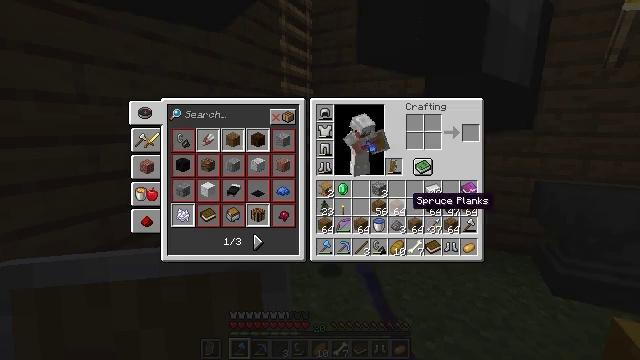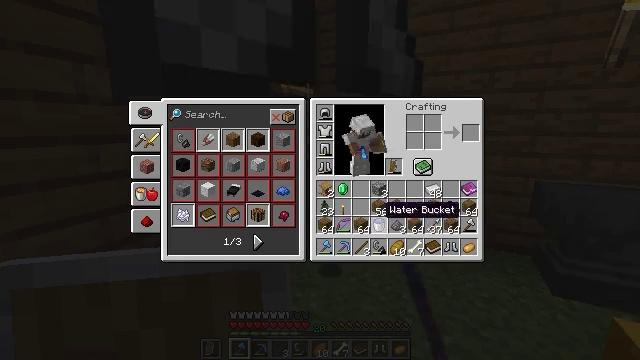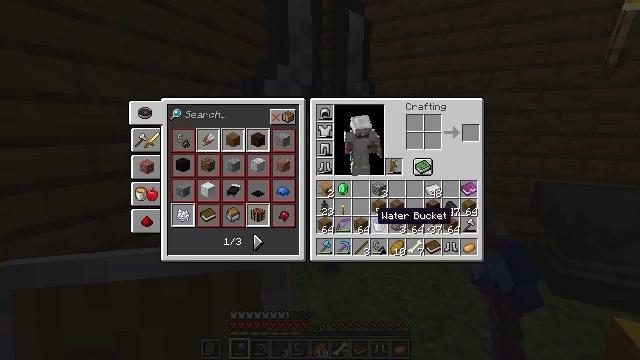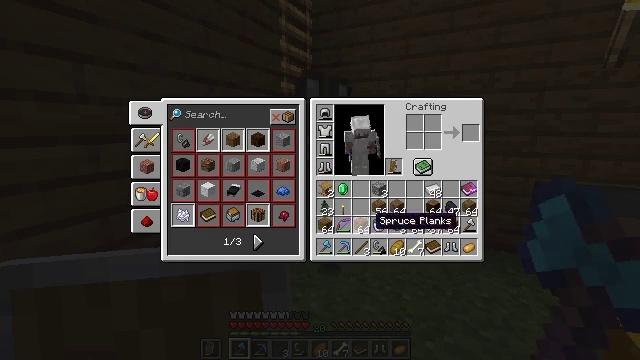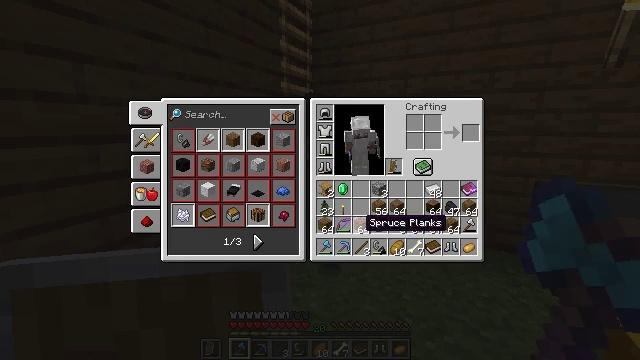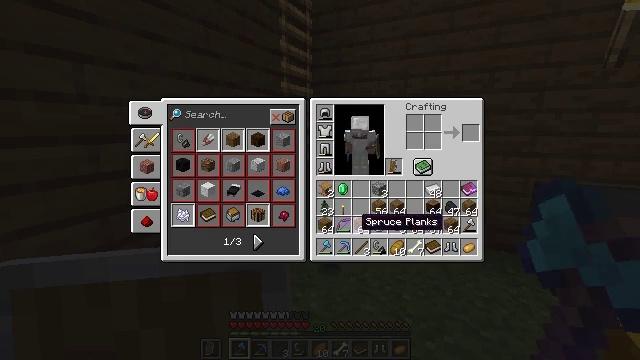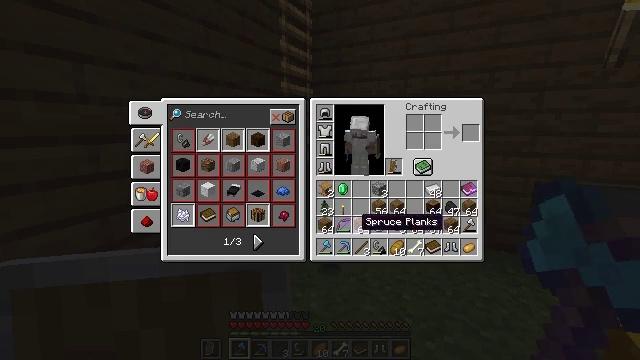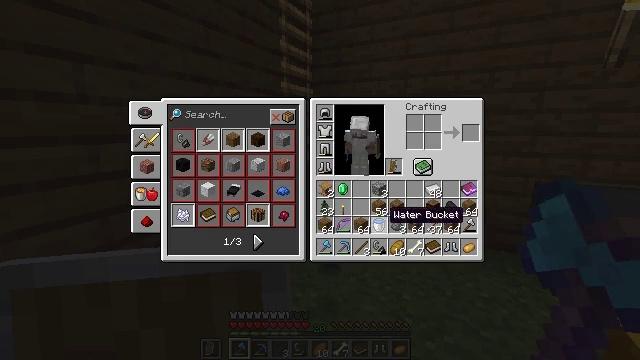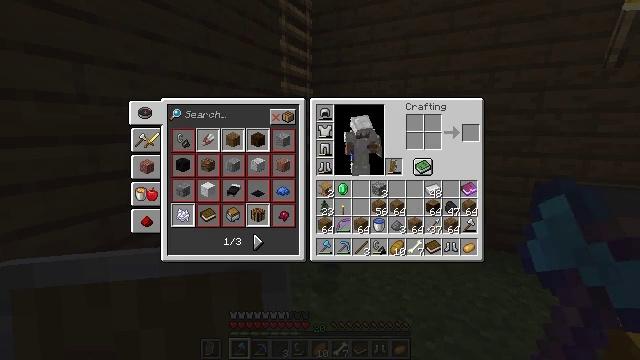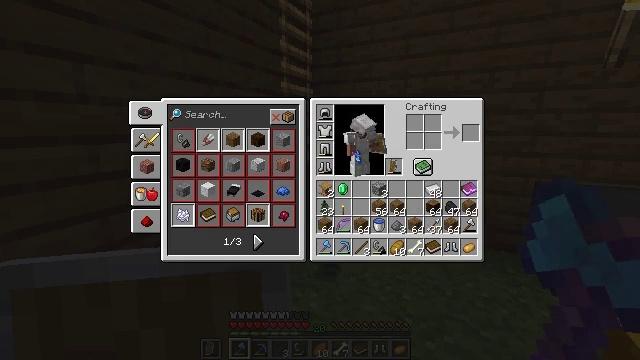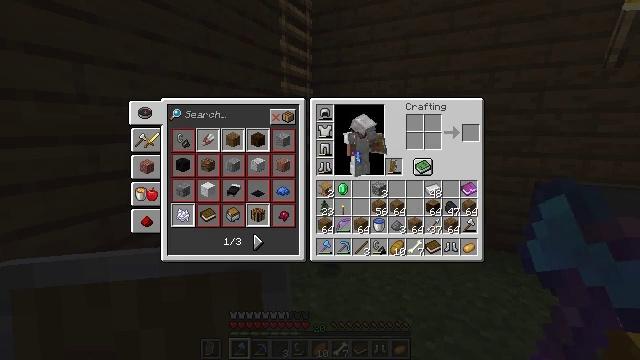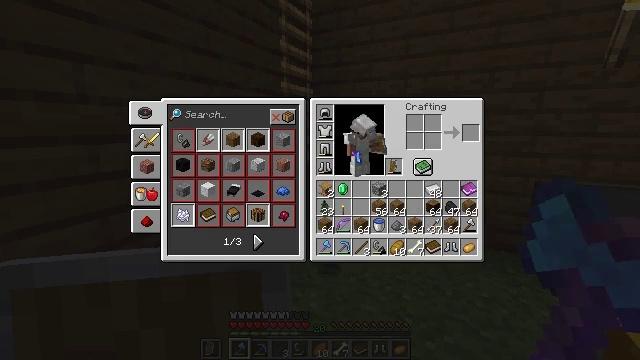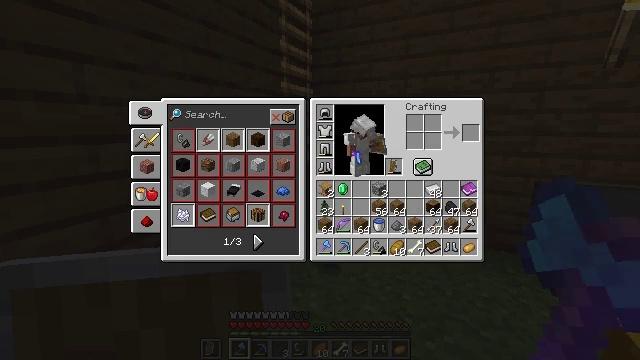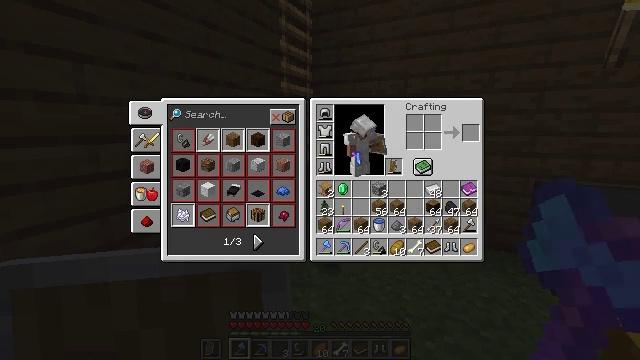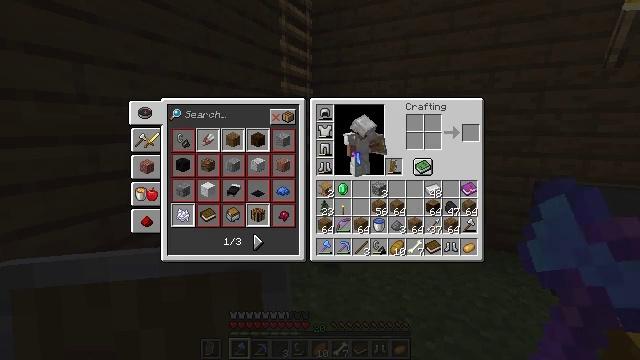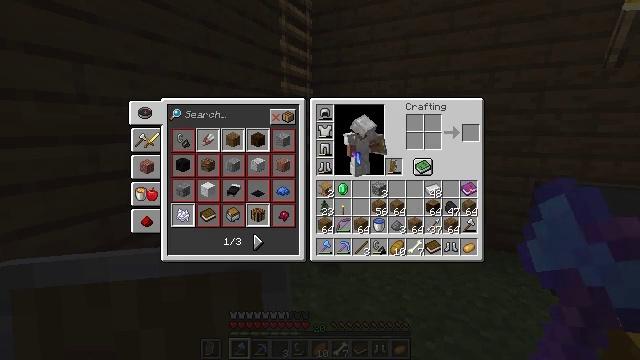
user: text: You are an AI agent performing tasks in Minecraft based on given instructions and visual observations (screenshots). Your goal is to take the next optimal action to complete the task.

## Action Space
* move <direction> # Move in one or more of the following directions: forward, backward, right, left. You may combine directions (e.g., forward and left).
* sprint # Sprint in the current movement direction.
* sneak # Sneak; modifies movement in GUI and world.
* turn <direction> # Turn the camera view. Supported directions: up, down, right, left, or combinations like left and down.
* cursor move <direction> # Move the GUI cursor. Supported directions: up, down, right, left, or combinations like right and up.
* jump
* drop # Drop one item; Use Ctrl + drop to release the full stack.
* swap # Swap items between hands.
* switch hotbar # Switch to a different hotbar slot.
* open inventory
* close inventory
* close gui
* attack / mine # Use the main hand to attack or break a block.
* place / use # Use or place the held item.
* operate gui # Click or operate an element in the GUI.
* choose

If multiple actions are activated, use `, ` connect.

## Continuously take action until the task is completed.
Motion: motion action
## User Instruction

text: Remove gunpowder from the inventory.
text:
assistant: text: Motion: sprint, cursor move left and down, open gui
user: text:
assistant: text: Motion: sprint, cursor move left
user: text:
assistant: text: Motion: sprint
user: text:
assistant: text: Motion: sprint, cursor move left
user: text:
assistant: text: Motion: sprint
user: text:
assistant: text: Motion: sprint
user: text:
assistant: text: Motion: sprint, cursor move right
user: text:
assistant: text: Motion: sprint, cursor move right and up
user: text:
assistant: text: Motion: sprint, cursor move right
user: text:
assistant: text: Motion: sprint, cursor move right and down
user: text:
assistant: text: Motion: sprint, cursor move down
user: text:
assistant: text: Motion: sprint, cursor move down
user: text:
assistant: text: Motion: sprint, cursor move left
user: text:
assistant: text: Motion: sprint, cursor move left
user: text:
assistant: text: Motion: sprint, cursor move left
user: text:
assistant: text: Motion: sprint
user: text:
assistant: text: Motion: sprint
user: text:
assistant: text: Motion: sprint
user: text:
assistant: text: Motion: sprint
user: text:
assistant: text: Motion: sprint, cursor move left
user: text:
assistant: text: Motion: sprint, cursor move left
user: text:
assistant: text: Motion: sprint, cursor move left
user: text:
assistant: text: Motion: sprint, cursor move left
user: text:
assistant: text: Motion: sprint
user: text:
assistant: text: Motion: sprint
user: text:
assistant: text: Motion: sprint
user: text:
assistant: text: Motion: sprint
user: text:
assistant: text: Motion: sprint
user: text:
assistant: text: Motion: sprint
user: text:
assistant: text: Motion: sprint